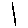
Label: line